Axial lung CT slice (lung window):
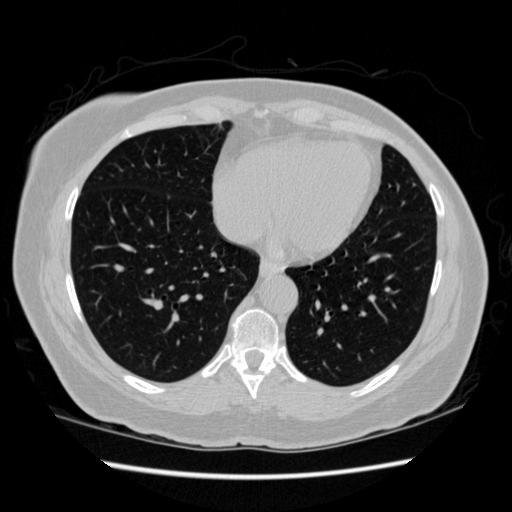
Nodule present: no